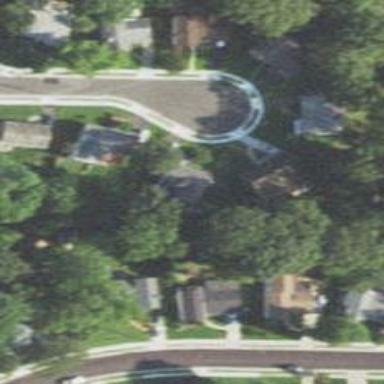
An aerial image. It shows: Single-family residential area.